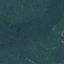
Land use / land cover: Forest